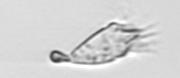
Label: Paratontonia_gracillima